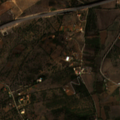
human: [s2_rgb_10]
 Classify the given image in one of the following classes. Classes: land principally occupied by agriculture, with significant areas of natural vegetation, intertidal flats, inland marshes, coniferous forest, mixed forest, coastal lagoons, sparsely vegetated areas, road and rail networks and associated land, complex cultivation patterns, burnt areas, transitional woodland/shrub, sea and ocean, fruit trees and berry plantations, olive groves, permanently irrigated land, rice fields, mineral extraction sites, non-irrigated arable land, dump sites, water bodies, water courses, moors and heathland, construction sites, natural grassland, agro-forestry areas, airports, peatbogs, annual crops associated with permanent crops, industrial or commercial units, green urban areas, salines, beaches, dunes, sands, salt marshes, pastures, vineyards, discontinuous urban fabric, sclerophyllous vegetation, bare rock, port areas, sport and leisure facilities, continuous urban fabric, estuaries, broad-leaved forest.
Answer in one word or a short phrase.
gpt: annual crops associated with permanent crops, complex cultivation patterns, sclerophyllous vegetation